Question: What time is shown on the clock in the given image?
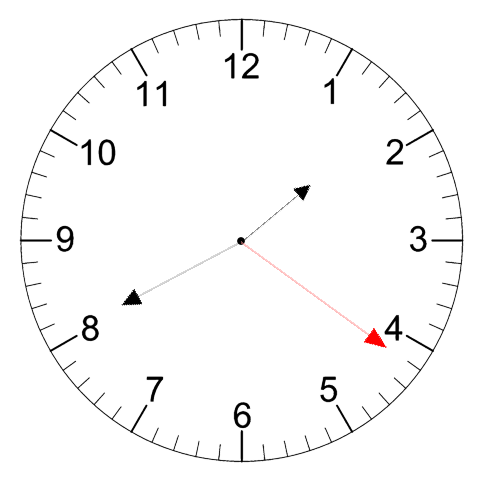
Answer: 01:40:21